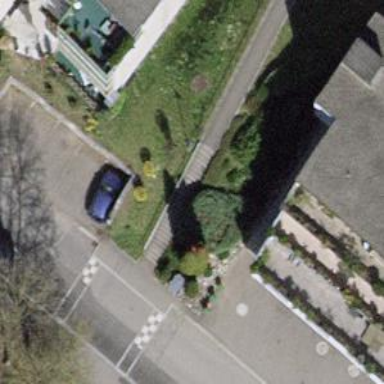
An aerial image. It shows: Road with steps.